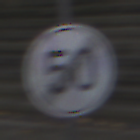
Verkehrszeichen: EndeGeschwindigkeit50
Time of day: Midday
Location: Outdoor (Urban)
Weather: Overcast
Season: NotSpecified
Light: Natural